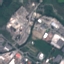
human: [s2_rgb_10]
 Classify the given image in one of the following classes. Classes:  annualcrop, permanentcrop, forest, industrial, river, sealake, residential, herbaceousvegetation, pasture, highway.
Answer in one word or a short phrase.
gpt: Industrial